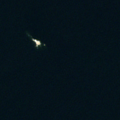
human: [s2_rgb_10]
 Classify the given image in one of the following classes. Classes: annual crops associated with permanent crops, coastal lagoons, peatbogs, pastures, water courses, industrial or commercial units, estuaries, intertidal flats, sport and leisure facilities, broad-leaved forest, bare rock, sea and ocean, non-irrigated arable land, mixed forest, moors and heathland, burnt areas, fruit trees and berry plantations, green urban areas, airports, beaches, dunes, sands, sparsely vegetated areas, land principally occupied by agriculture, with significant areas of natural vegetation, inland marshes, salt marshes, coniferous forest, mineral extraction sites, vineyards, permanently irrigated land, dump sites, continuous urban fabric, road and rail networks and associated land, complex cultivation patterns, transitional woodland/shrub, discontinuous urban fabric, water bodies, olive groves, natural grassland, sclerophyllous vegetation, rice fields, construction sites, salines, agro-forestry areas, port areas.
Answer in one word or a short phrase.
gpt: sea and ocean